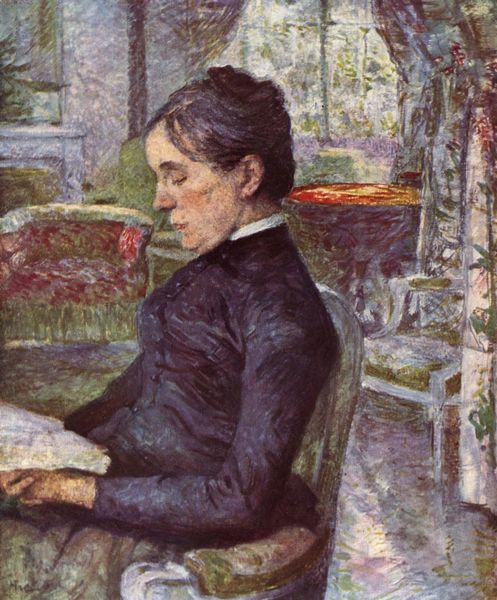
Titel: Porträt der Gräfin A. de Toulouse-Lautrec
Künstler: Henri de Toulouse-Lautrec
Standort: Albi
Institution: Musée Toulouse-Lautrec
Schlagwörter: blau, gemälde, hand, mann, schatten, schlaf, weiß, grün, impressionismus, sitzen, blume, brust, bunt, busen, degas, fenster, finger, frau, frisur, grau, haar, hell, holz, kleid, licht, mund, nase, ohr, orange, profil, raum, renoir, schwarz, stuhl, stühle, tisch, tische, zimmer, blick, dame, rot, muster, rock, teppich, alt, jacke, wand, arm, augen, bluse, gesicht, knoten, kragen, ärmel, bild, bildnis, hals, hände, innenraum, möbel, portrait, porträt, spiegel, vorhang, sonne, boden, auge, fransen, haare, interieur, sessel, sitzend, mutter, pflanze, kinn, kontrast, lippen, rosa, scheitel, kamin, rund, garten, dutt, ruhig, sommer, wangen, ruhe, sofa, wohnzimmer, armlehne, schlafen, schlafend, lehne, moderne, lila, violett, bank, bonnard, stille, kissen, gardine, polster, salon, vorhänge, witwe, draussen, lesen, spiegeln, innenansicht, stube, zimmerpflanze, konzentriert, gesenkt, bauch, hochsteckfrisur, wange, knöpfe, wimpern, fussboden, nische, corinth, buch, fensterkreuz, brille, wangenknochen, geblümt, doppelkinn, knopfreihe, niedergeschlagen, mobiliar, lesend, drinnen, vorhand, sitzkissen, vertieft, lesende, stuhlkissen, rückwand, wintergarten, schabracke, lektüre, postimpressionismus, delacroix, vorhan, hochgeschlossen, garen, fru, hen, liest, stühl, sthle, anlehnen lehne, fnesterbrett, knöfe, bildis, dunkel#, vohänge